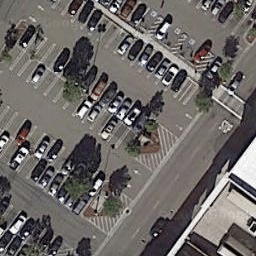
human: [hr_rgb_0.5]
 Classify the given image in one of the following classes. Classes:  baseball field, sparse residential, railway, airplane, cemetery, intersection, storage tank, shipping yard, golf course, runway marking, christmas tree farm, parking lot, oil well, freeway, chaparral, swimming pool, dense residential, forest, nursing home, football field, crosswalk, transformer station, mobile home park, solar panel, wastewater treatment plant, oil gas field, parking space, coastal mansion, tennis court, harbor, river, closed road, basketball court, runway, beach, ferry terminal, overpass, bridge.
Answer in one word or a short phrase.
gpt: parking lot